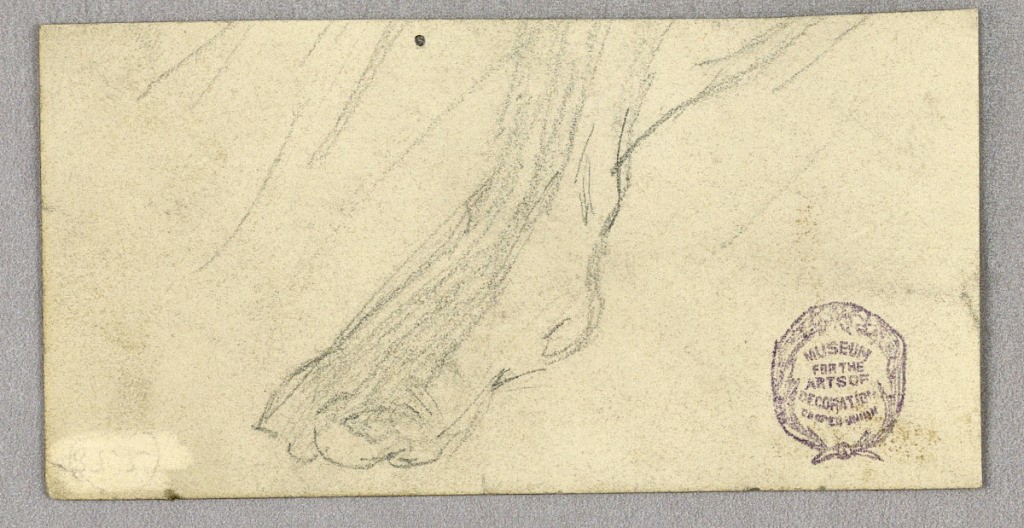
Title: A Right Foot
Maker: Francis Augustus Lathrop, American, 1849–1909
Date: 1880–95
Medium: Graphite on paper
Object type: Drawing
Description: Sketch of a right foot, obliquely shown.